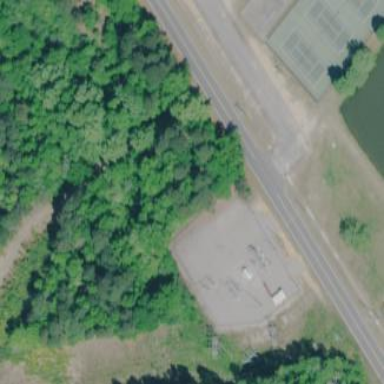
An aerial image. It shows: Distribution level power substation surrounded by fence.